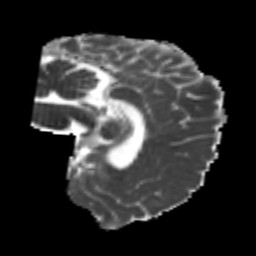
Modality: MD
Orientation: sagittal
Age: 22
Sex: male
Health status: healthy
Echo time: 0.074 s